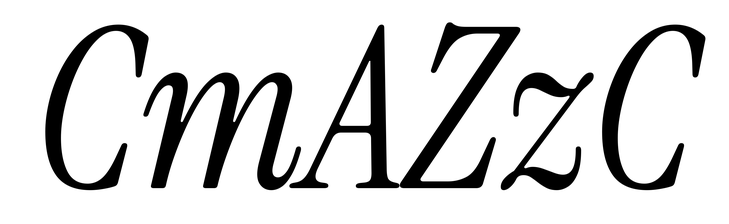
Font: InstrumentSerif-Italic